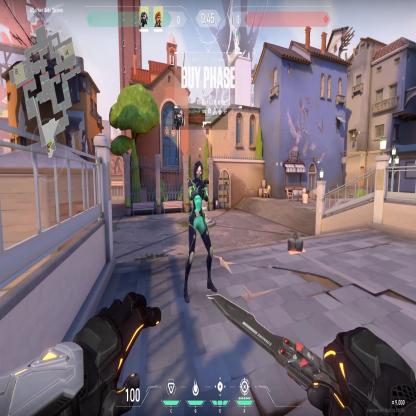
Label: dropped spike ; teammate